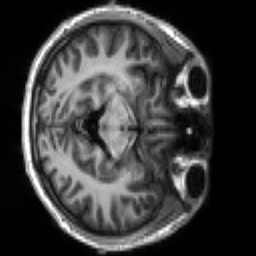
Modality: T1w
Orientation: axial
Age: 19
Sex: male
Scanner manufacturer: siemens
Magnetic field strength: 3 T
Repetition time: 2.3 s
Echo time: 0.00266 s